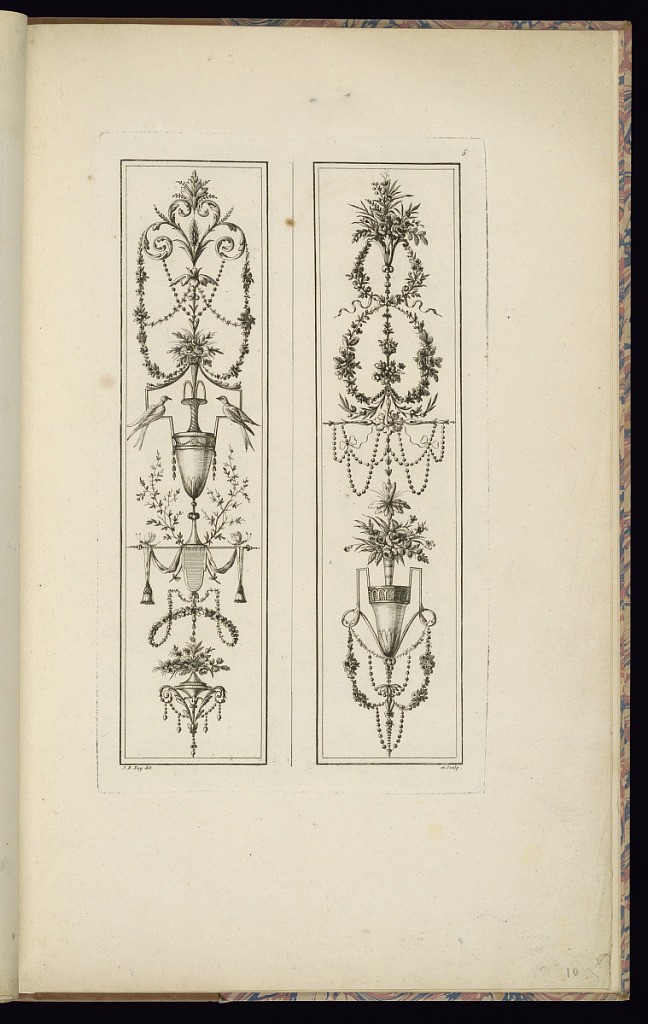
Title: Two Arabesque Panel Designs
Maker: Jean-Baptiste Fay, French, active 1765 – 1790s
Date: late 18th century
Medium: Etching and engraving on laid paper
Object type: Print
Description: Fifth plate from a series of ornament panel designs. Two vertical panels with arabesque and neoclassical motifs including vases, flowers, festoons and garlands of flowers, branches, leaves, and beads, birds, butterflies, banners, tassels, ribbons, fleurons, rinceaux, and rosettes. The plate is signed and numbered.